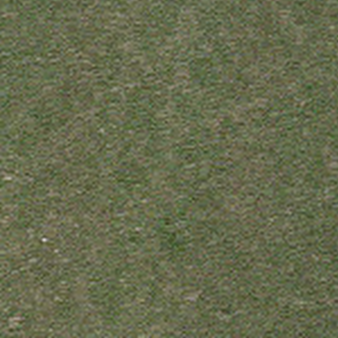
Label: other